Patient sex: F
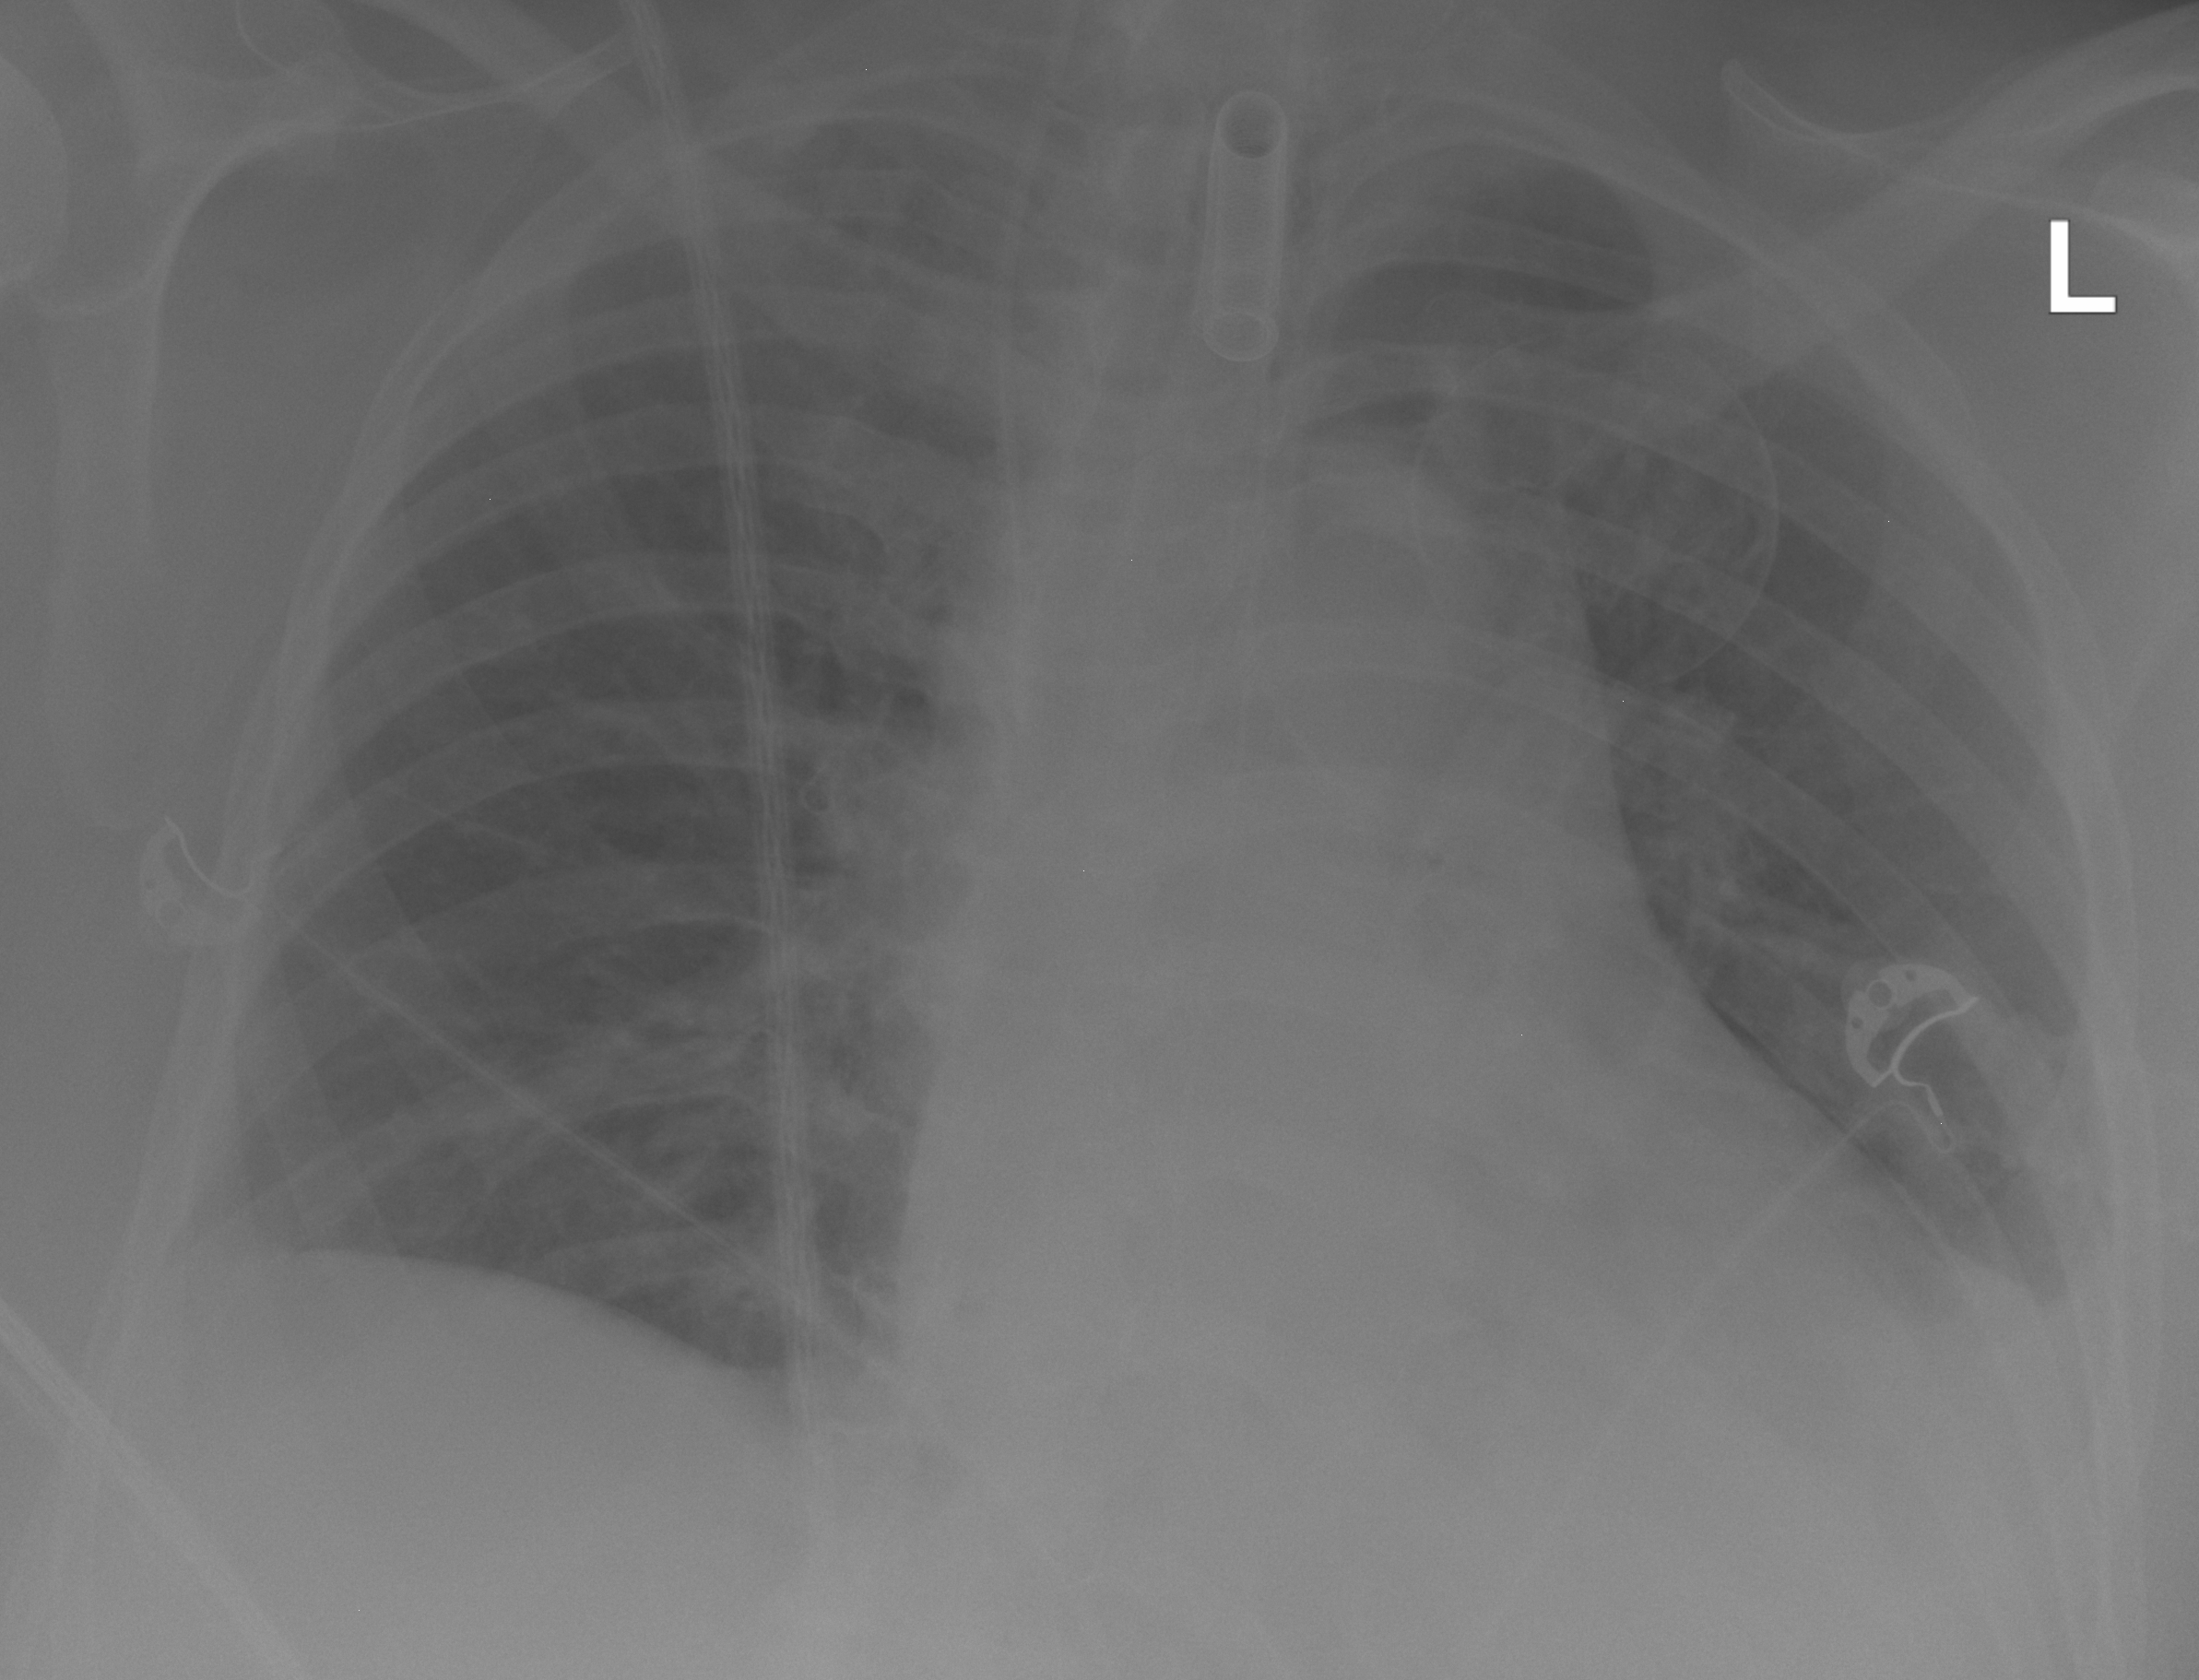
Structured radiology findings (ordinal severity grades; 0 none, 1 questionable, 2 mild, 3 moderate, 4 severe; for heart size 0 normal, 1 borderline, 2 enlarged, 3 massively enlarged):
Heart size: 2
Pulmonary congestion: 2
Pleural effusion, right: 0
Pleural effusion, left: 2
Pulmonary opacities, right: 0
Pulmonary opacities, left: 0
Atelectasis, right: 0
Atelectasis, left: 2